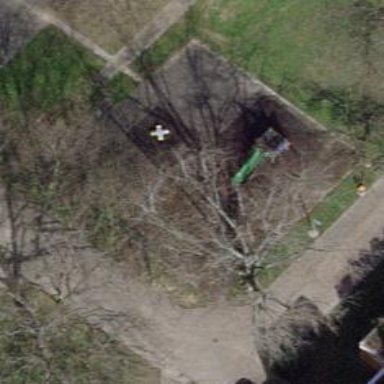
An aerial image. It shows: Playground area for leisure land.